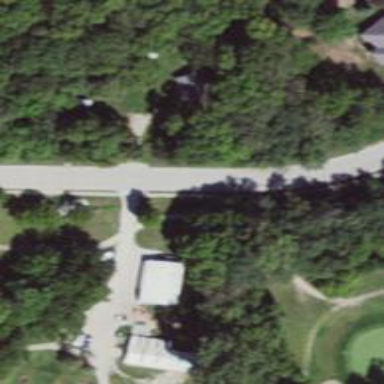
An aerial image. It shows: Path designated for golf carts.